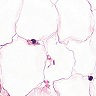
Metastatic tissue present: no